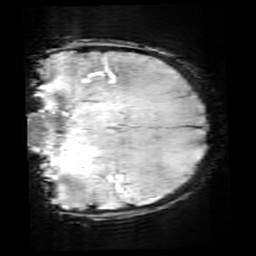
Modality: SWI
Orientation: coronal
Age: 10
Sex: female
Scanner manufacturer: siemens
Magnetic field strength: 3 T
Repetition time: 0.027 s
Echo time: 0.02 s